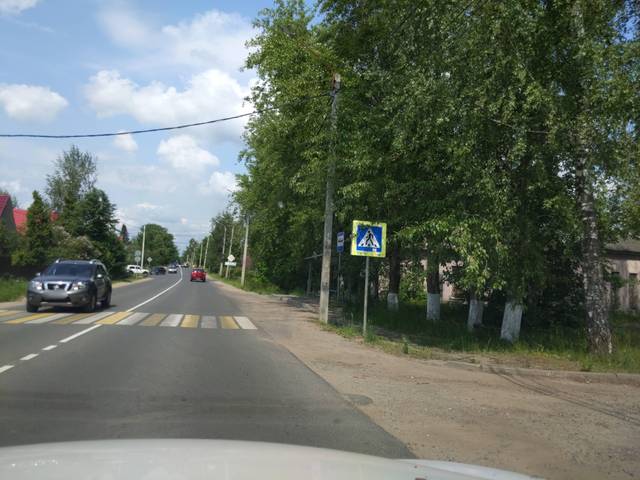
Region: Russia
Coordinates: 56.699, 36.767